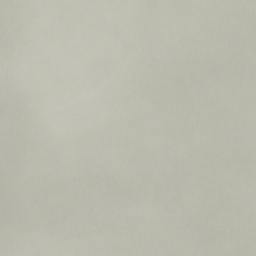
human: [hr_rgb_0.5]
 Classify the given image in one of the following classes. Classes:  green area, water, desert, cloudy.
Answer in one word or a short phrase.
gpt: cloudy